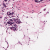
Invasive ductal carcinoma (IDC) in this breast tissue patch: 0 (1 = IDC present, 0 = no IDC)